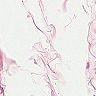
Metastatic tissue present: no